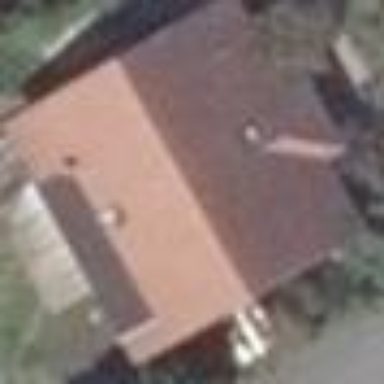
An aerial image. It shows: Detached building.